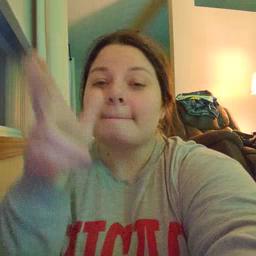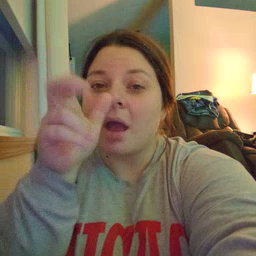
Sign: bug